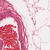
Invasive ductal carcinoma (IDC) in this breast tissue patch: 0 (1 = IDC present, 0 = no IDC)